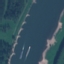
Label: River